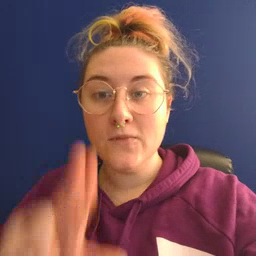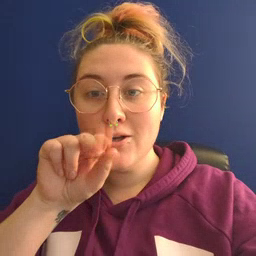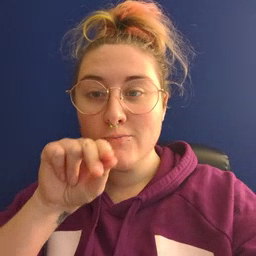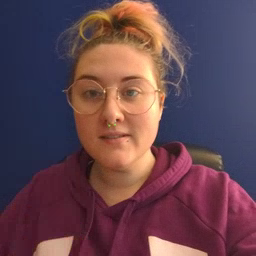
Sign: goose